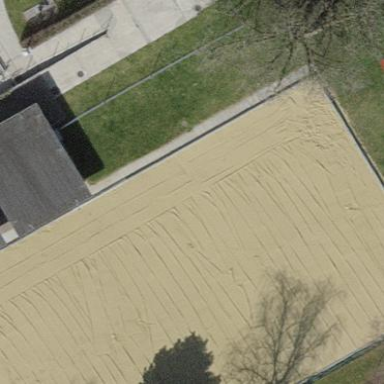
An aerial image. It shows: Sandy pitch designated for beach volleyball.